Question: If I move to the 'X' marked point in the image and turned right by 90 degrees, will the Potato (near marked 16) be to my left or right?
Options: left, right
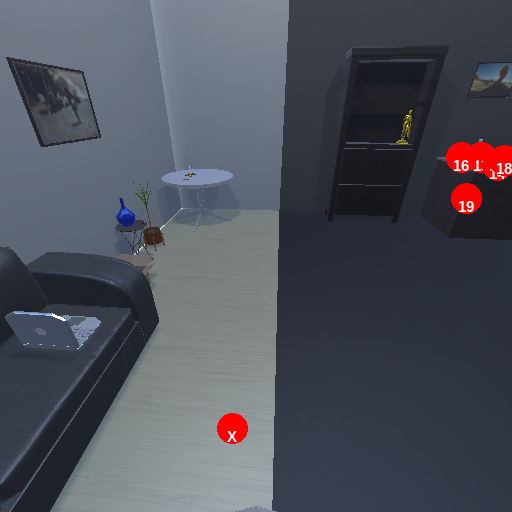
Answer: left